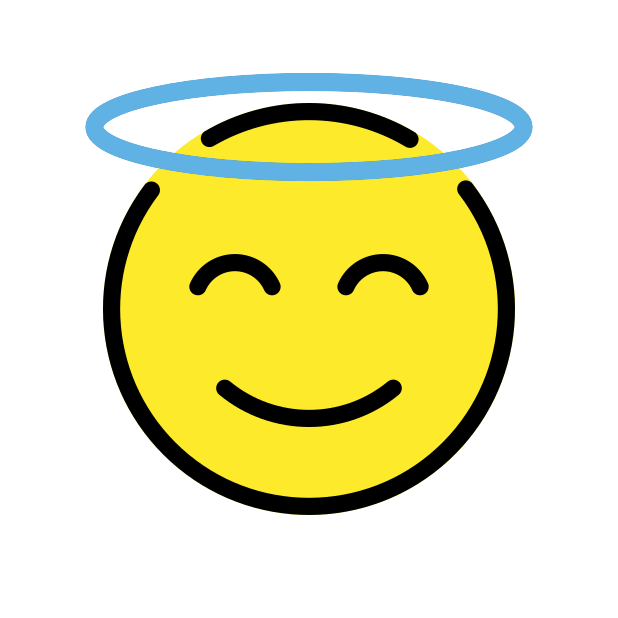
Emoji: 😇
Name: smiling face with halo
Unicode: 0x1f607